Question: I have an update query that i need to run, and I have noticed it is slow.
'''
const nowplayingData = {"type":"S","station": req.params.stationname, "song": data[1], "artist": data[0], "timeplay":npdate};
LNowPlaying.findOneAndUpdate(
nowplayingData,
{ $addToSet: { history: [uuid] } }, { upsert: true }, function(err) {
if (err) {
console.log('ERROR when submitting round');
console.log(err);
}
});
'''
the document looks like this
'''
{
"_id": {
"$oid": "5f117ae15b43e19dabd5ffb0"
},
"artist": "Ewa Kupec Piano",
"song": "Nocturne In E-Flat Major, Op 7 Fourth Movement (Rondo",
"station": "1lifeRadio",
"timeplay": {
"$date": "2020-07-17T11:19:00Z"
},
"type": "S",
"__v": 0,
"history": [
"7320564F-76B2-40D0-A0E8-E3917148F567"
]
}
'''
I have created the index in Mongodb compass app

However I have noticed it's not using the index to when updating. do I need to do something inside MongooseJS to get it to use the index?
My schema is
'''
const StationNowPlayingSchema = new mongoose.Schema({
station: {
type: String,
// index: { unique: true }
},
artist: {
type: String,
// index: { unique: true }
},
song: {
type: String,
// index: { unique: true }
},
timeplay: {
type: Date,
},
type:{ type: String},
cover:{ type: String},
url:{ type: String},
history:[],
}, { collection: 'NowPlaying'});
'''
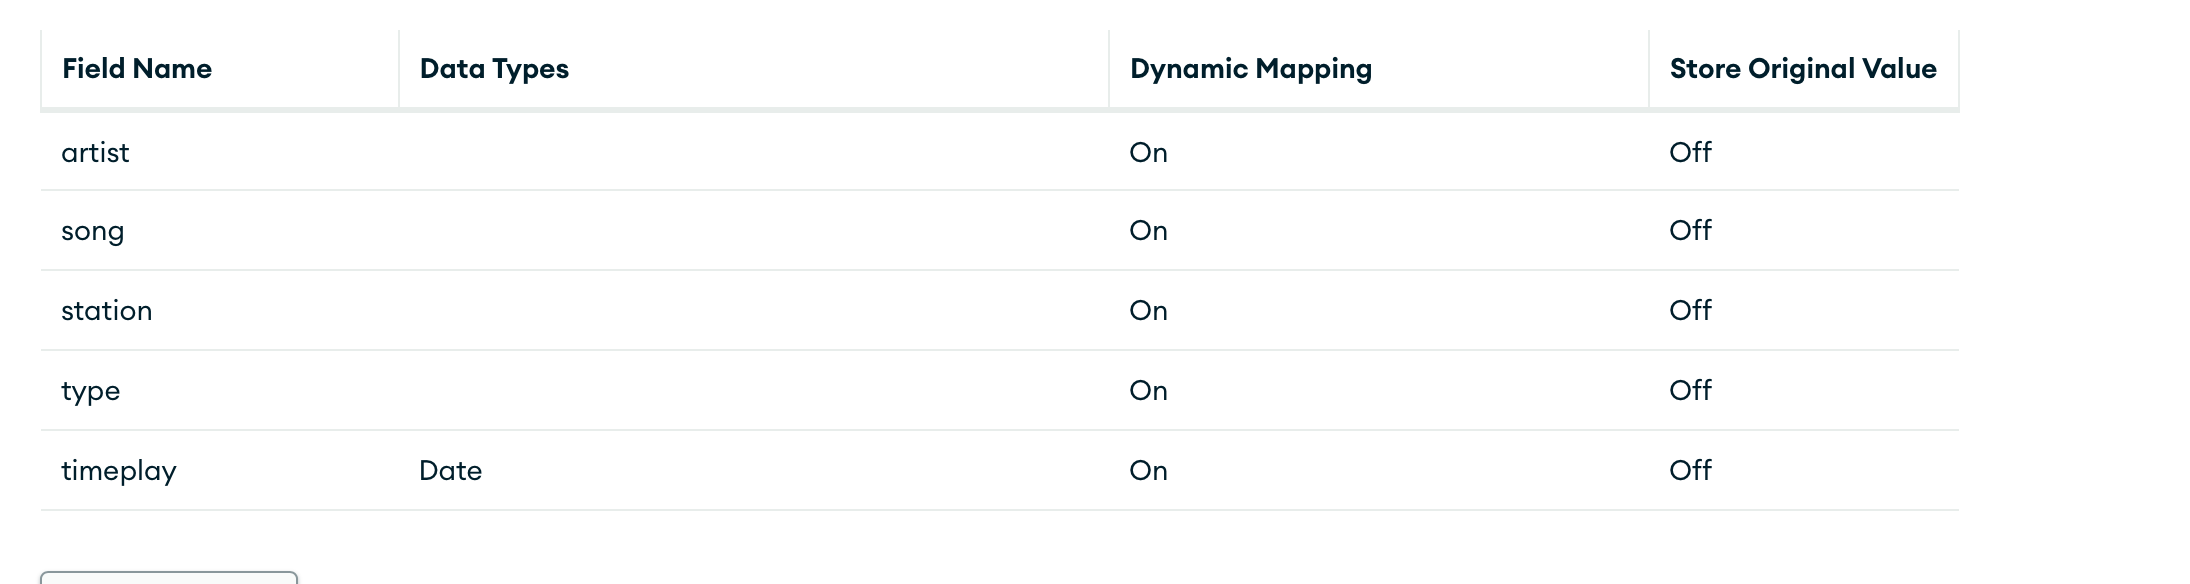
Answer: It is not very clear if you have created individual indexes or one compound index , but assuming you have compound index it seems your search order to not map with the created index:
'''
"type":X,"station": Y, "song": Z, "artist":M, "timeplay":N
'''
Index:
'''
artist,song,station,type,timeplay
'''
Based on your compound index following search order combinations are the ones that need to be used:
'''
artist,song,station,type,timeplay
artist,song,station,type
artist,song,station
artist,song
artist
'''
And -> Yes -> the order those metter! :)
But my advice is to use for the index the most selective field only and analyze your search queries or at least the ones used the most and create indexes according to those queries ...